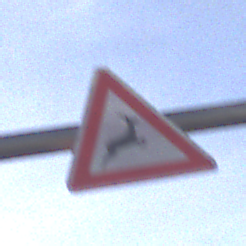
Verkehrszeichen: WildwechselLinks
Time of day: MorningAfternoon
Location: Outdoor (RoadRail)
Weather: PartlyCloudy
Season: NotSpecified
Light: Natural